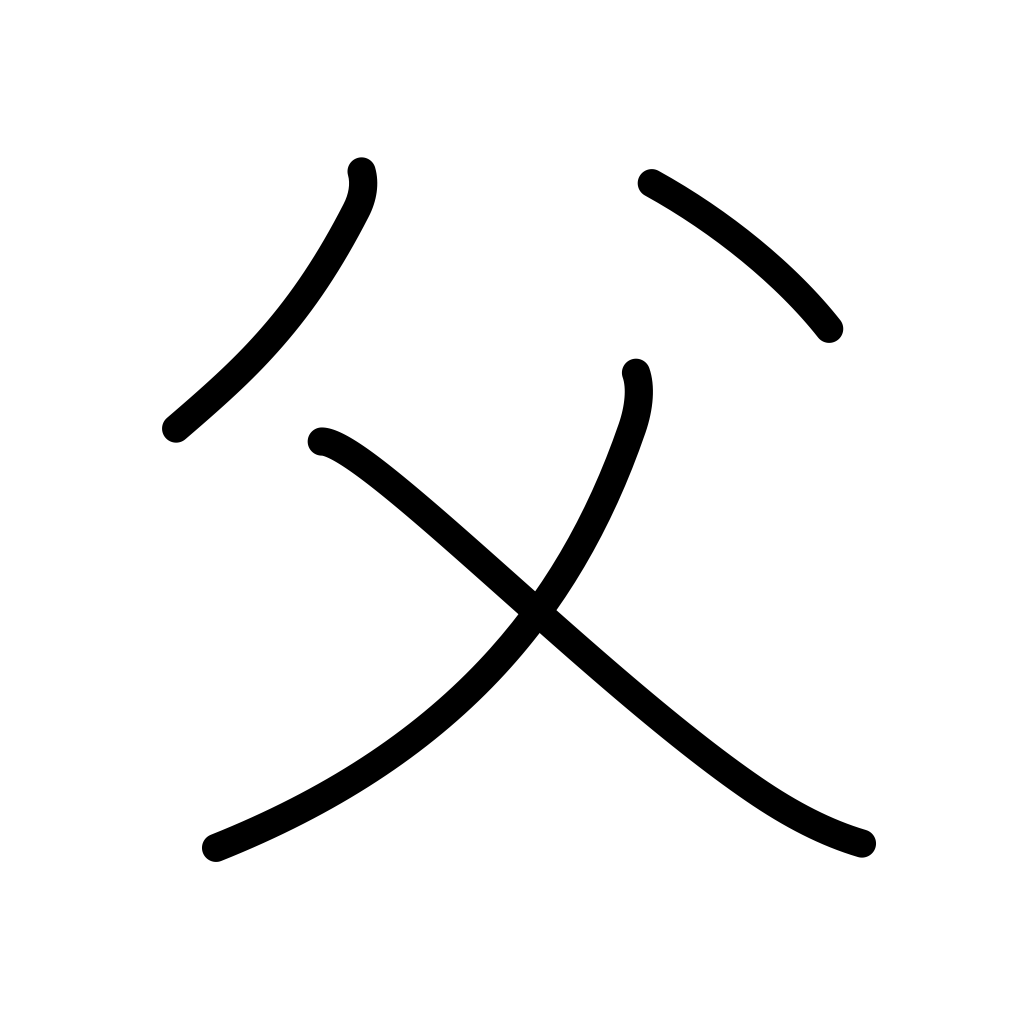
Meaning: father